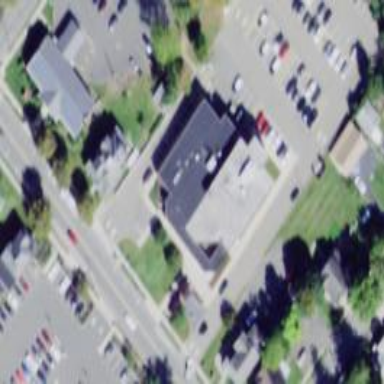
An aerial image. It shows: Town hall building.